Aerial crown-view tile of a tropical tree (Barro Colorado Island, Panama), acquired 20240716:
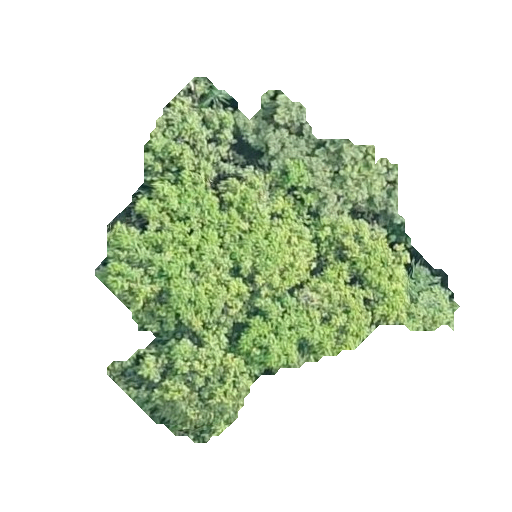
Species: Protium stevensonii
GBIF accepted scientific name: Tetragastris panamensis
Crown area: 119.524 m²